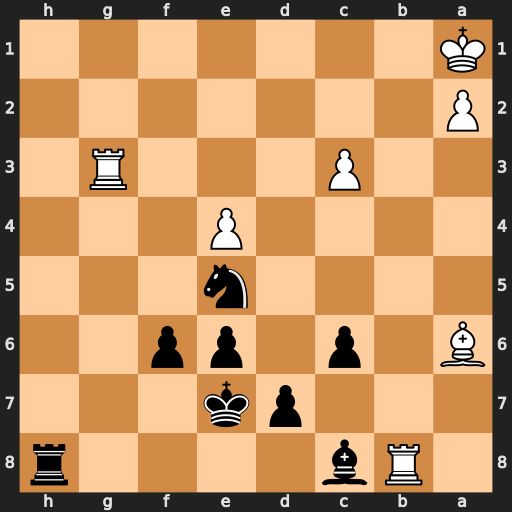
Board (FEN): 1Rb4r/3pk3/B1p1pp2/4n3/4P3/2P3R1/P7/K7
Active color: b
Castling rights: -
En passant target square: -
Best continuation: Rh1+ Rb1 Rxb1+ Kxb1 Bxa6